Question: I am using ORMLite from ServieStack to call one of the Soterd procedure that I have.
1. When I call the stored procedure natively in SSMS it returns 3 rows with all data correctly
2. However, when I call it from ORMLite, it basically returns List<> of 3 objecs however, everyproperty in that object is pretty much having default value telling me that mapping failed somehow.
I am using following code to call the store procedure:
'''
public List<DomainUserDto> CallDemoStoredProcedure(string id)
{
List<DomainUserDto> results = Db.SqlList<DomainUserDto>("TestJoinSupportForORMLite", cmd =>
{
cmd.CommandType = CommandType.StoredProcedure;
cmd.AddParam("UserId", id);
});
return results;
}
'''
Also, I was trying a SQL expression that goes with ORMLite and basically behaves in the same manner that my DTO is cnot mapped properly:
My SQL expression is as below:
'''
List<DomainUserDto> rows = Db.Select<DomainUserDto>(Db.From<DomainUser>().
Join<Order>().
Join<Address>());
return rows;
'''
Jus tas my stored procedure, it returns 3 rows. However, all the three rows has empty data meaning each property has default values and nothing is mapped.
while DomainUserDto looks like following:
'''
public class DomainUserDto
{
public int Id { get; set; }
public string StreetName { get; set; }
public string ZipCode { get; set; }
public string Details { get; set; }
}
'''
Attached is the sample result from the stored Procedure:

Please note following things:
- - -
thanks
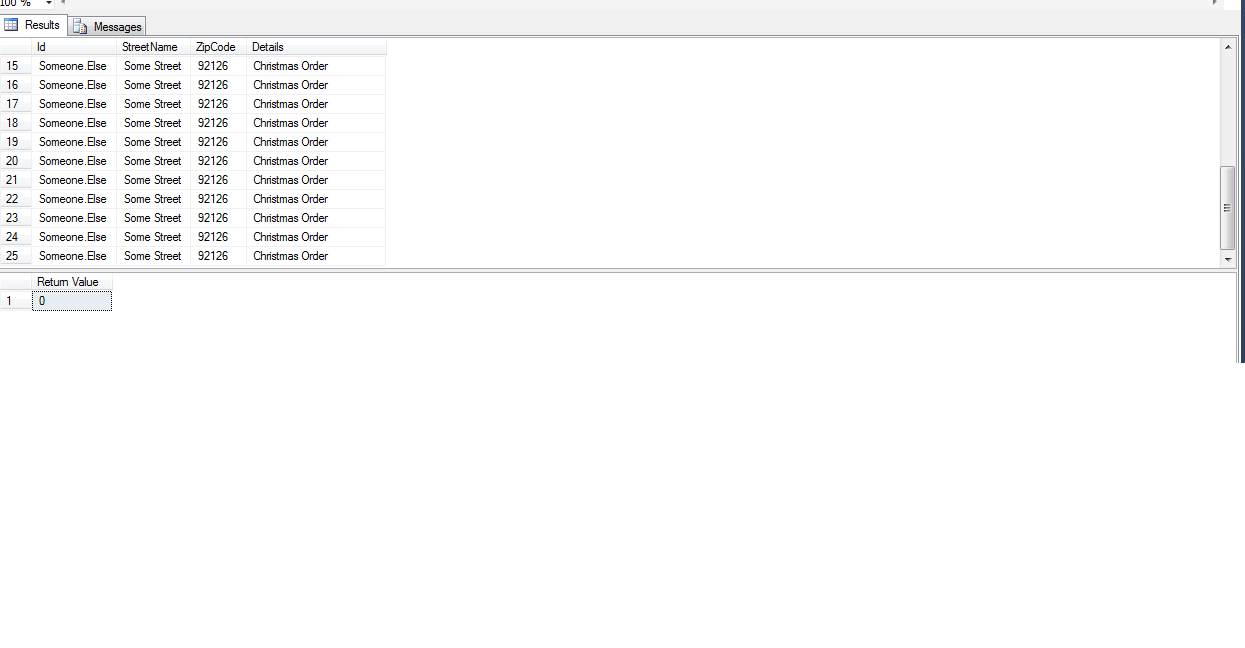
Answer: From docs for using for <URL>, try instead calling your Stored Procedure with:
'''
var results = db.SqlList<DomainUserDto>(
"EXEC TestJoinSupportForORMLite @UserId", new { UserId = id });
'''
The issue is because you're returning ProUser's 'string Id' but your DomainUserDto is trying to coerce it into an 'int' which prints the error out to the Console:
'''
ERROR: System.FormatException: Input string was not in a correct format.
at System.Number.StringToNumber(String str, NumberStyles options, NumberBuffer& number, NumberFormatInfo info, Boolean parseDecimal)
at System.Number.ParseInt32(String s, NumberStyles style, NumberFormatInfo info)
at System.String.System.IConvertible.ToInt32(IFormatProvider provider)
at System.Convert.ToInt32(Object value)
'''
It will work after changing it to a string as seen <URL>, e.g:
'''
public class DomainUserDto
{
public string Id { get; set; }
public string StreetName { get; set; }
public string ZipCode { get; set; }
public string Details { get; set; }
}
var rows = db.SqlList<DomainUserDto>(
"EXEC TestJoinSupportForORMLite @Id", new { user.Id });
rows.PrintDump();
'''
I'll look at adding an config option to OrmLite in future to throw an exception instead of logging for coercion errors so the exception is more visible.